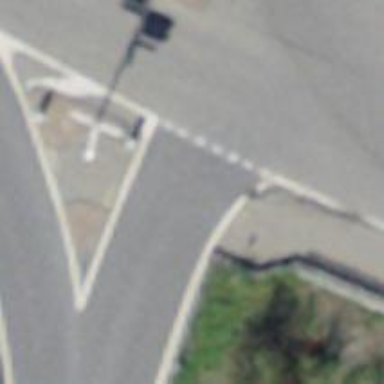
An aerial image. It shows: Unmarked road crossing.